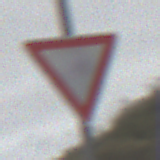
Verkehrszeichen: VorfahrtGewaehren
Umgebung: Outdoor, Nature
Tageszeit: Midday
Wetter: Overcast
Licht: Natural
Jahreszeit: NotSpecified
Kontrast: LowContrast